A time-domain waveform of one vibration snapshot from a rolling-element bearing is shown. Based on the visible evidence, which condition applies: normal, inner_race, outer_race, ball?
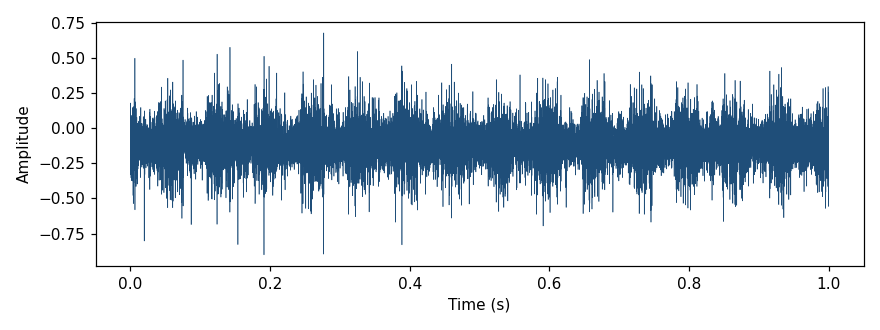
Answer: ball